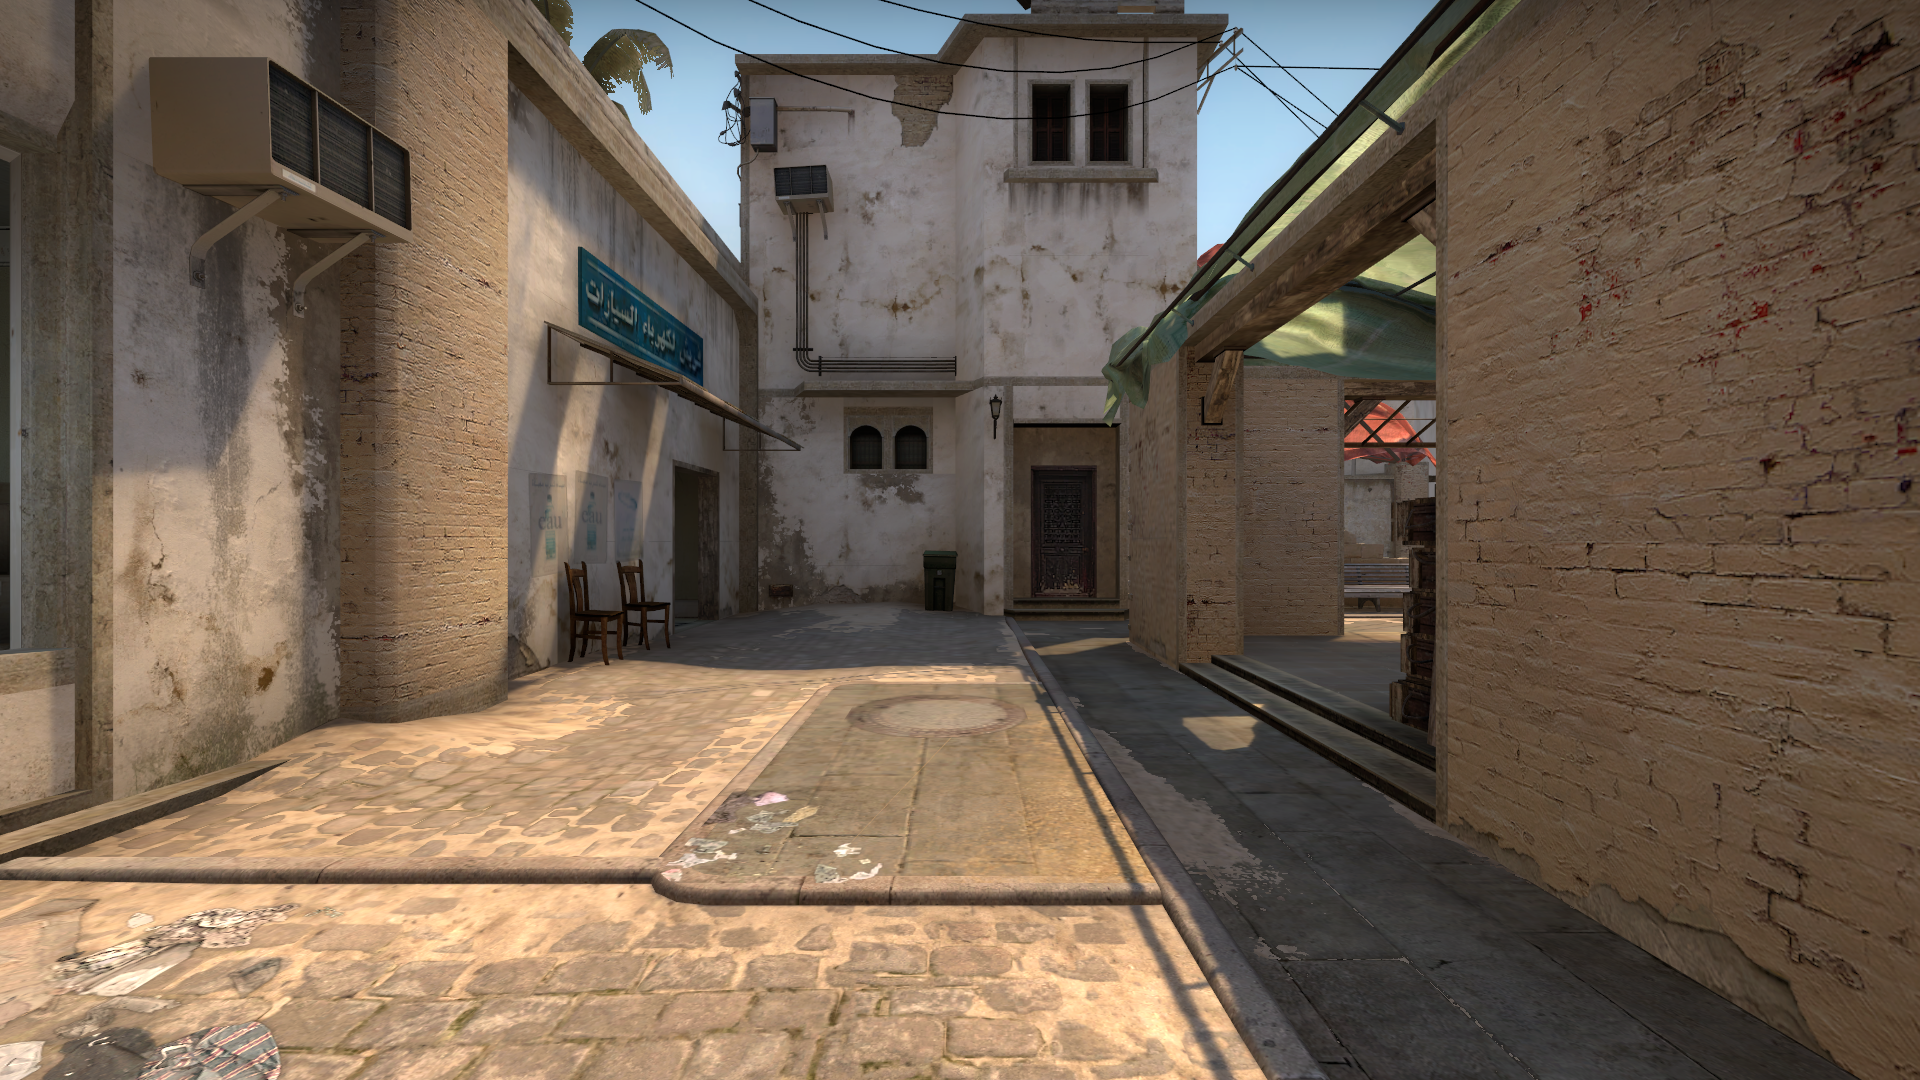
Map: de_mirage